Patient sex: M
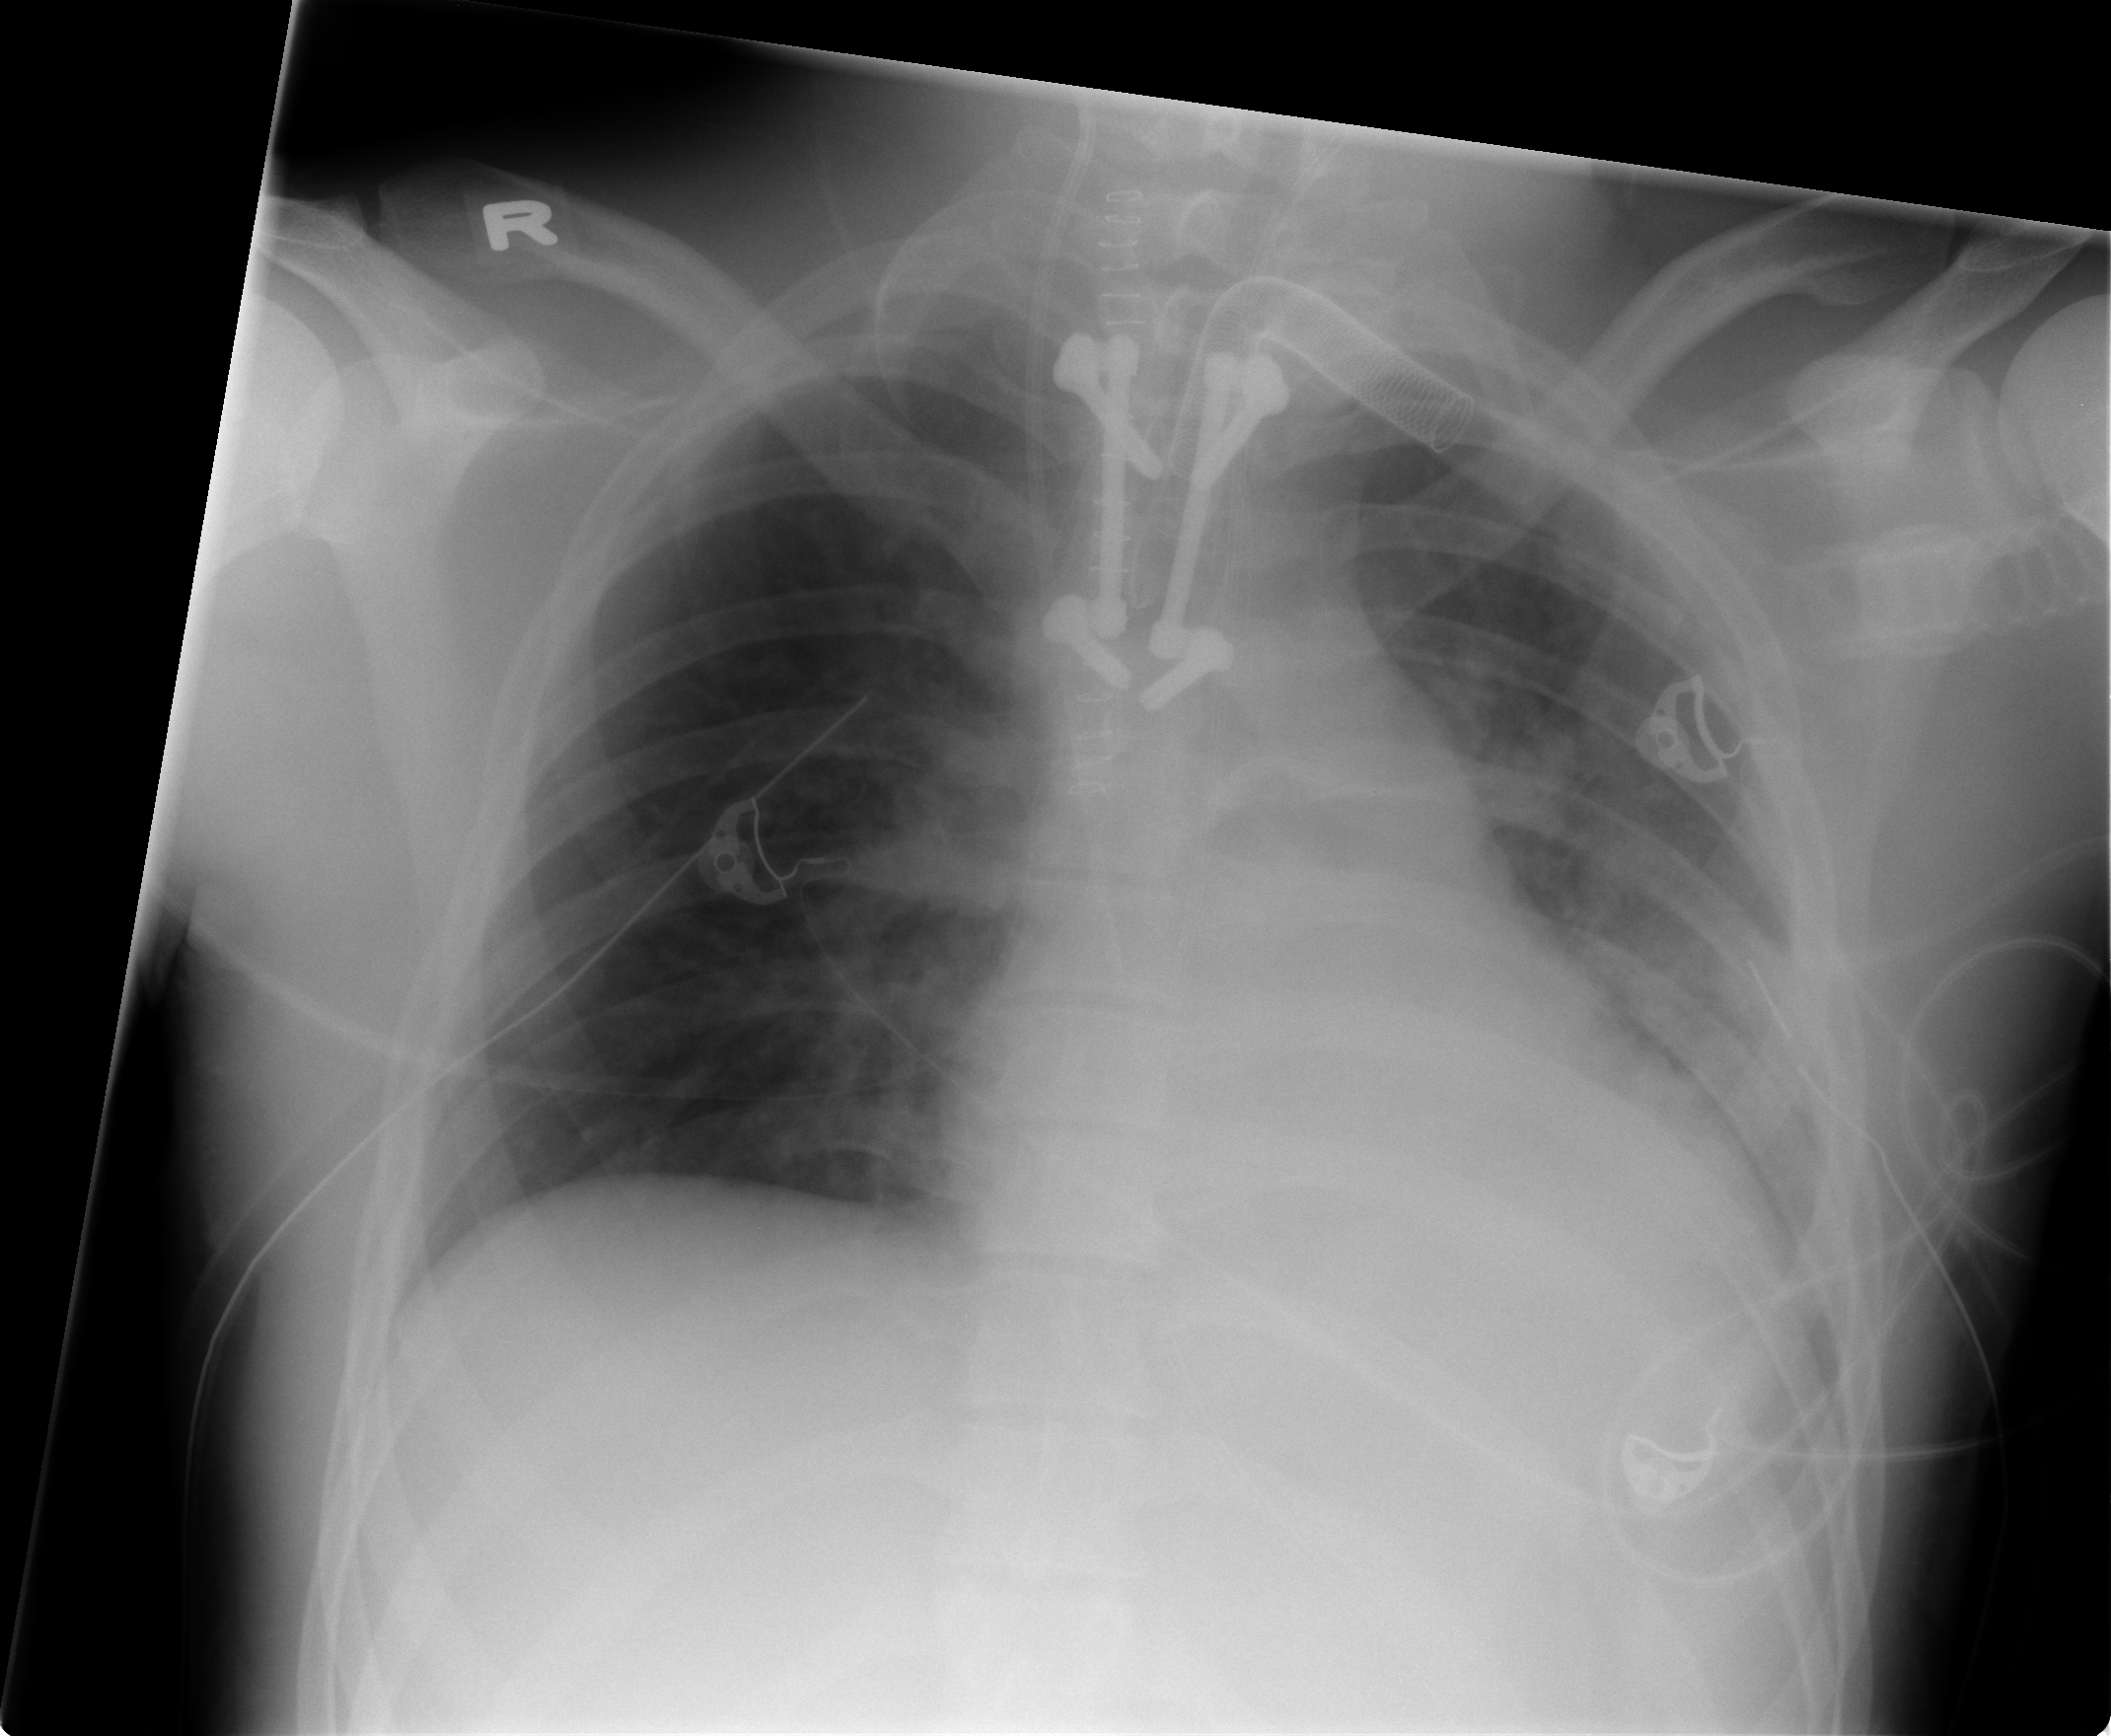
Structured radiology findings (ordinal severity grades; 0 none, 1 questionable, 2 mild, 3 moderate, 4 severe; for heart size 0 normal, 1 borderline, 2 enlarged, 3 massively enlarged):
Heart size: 1
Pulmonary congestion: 1
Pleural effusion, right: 0
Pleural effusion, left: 1
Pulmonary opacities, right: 0
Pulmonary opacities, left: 2
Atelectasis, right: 0
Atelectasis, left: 3